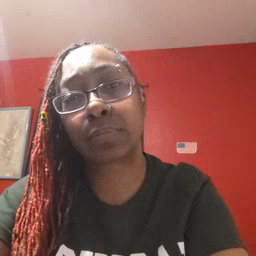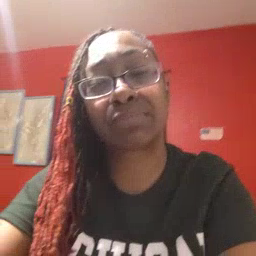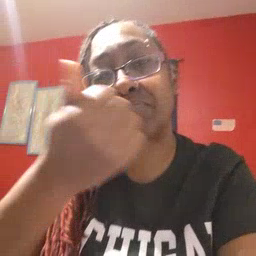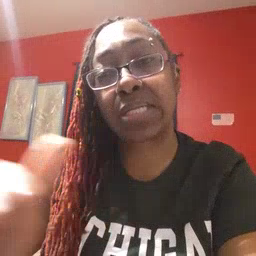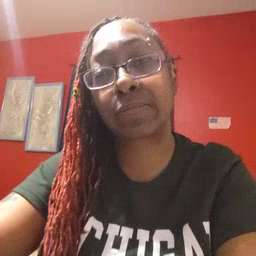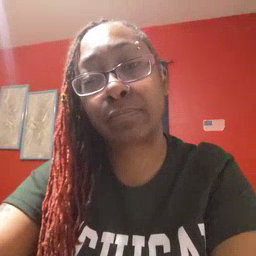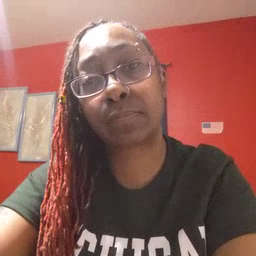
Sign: any